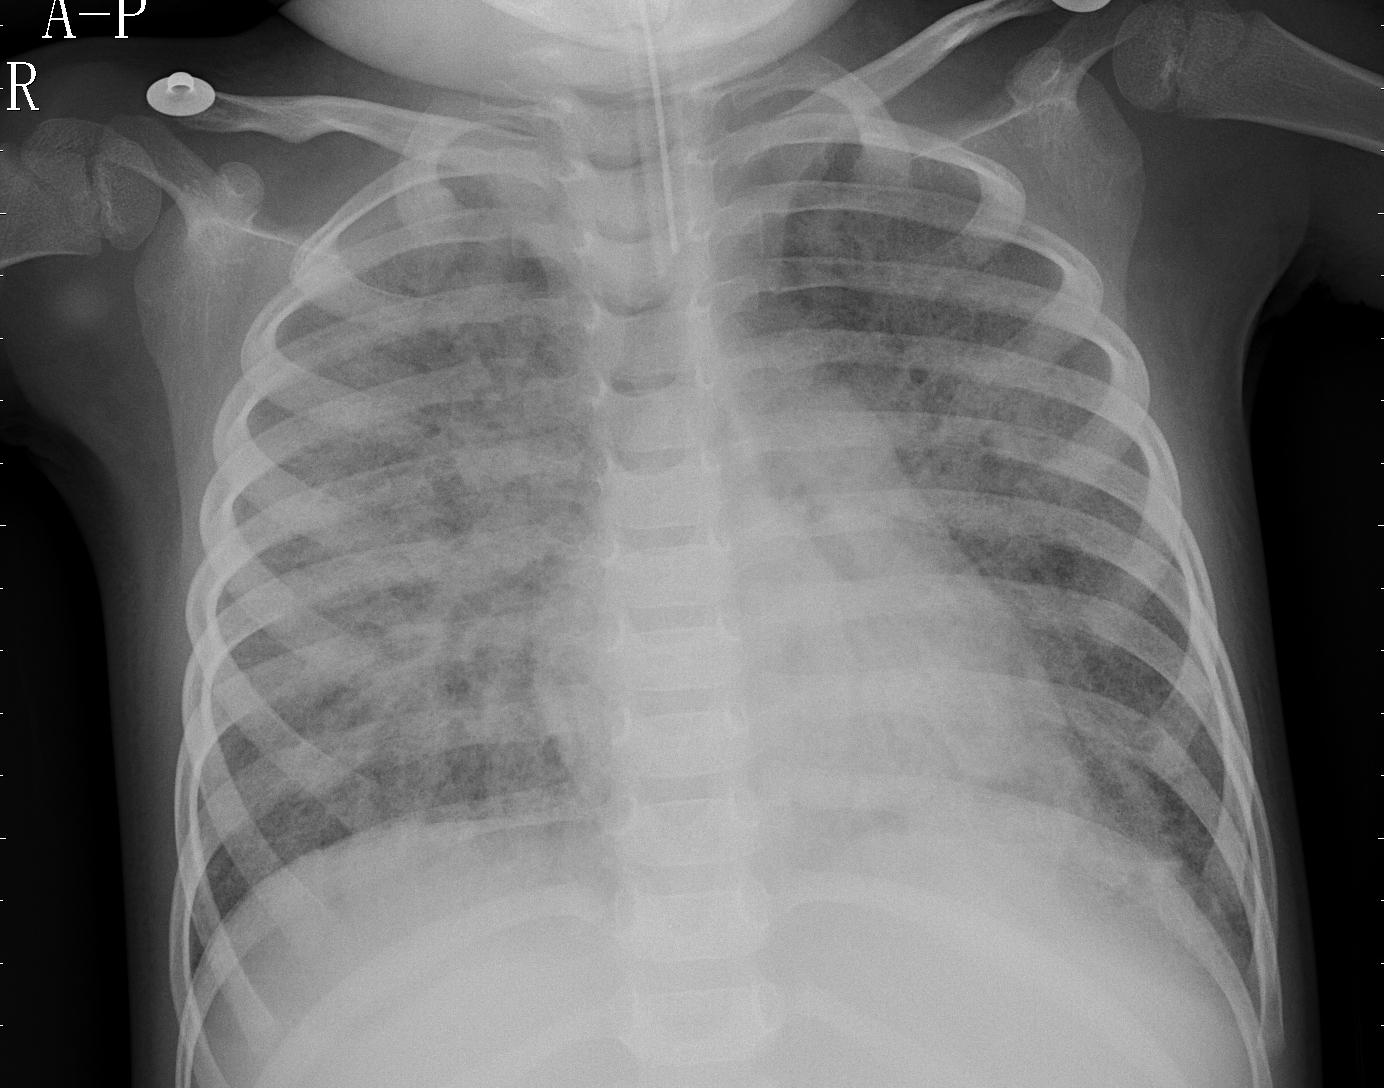
Diagnosis: PNEUMONIA